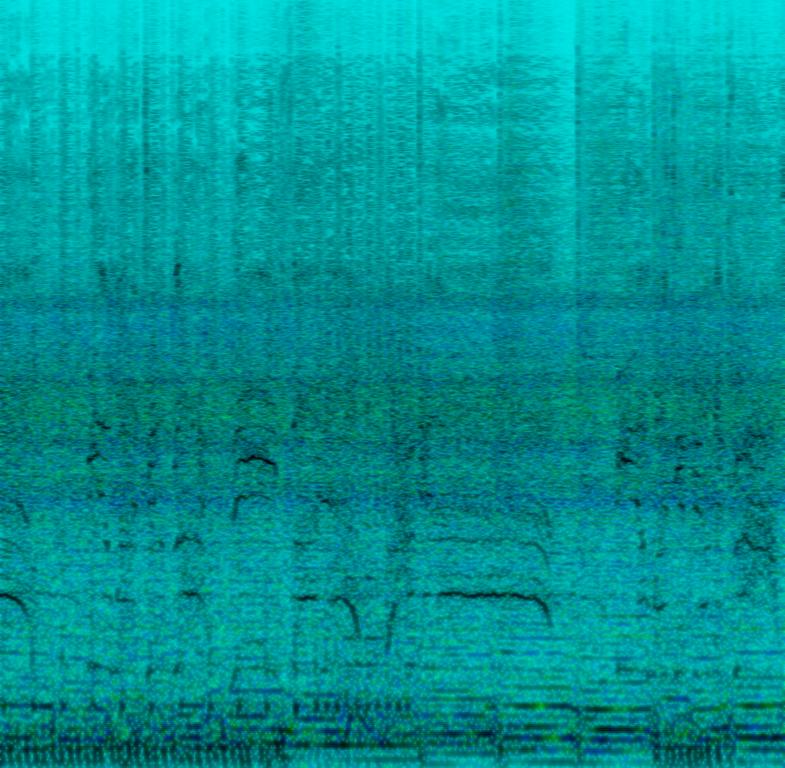
The low quality recording features a metal song that consists of screaming male vocals over smooth bass guitar, shimmering cymbals and electric guitar feedback that creates a perfect transition for the section that has a muffled electric guitar riff located in the left channel of the stereo image. It sounds aggressive and energetic.